Field crop: tomato
Growth stage: 1
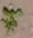
Species: portulaca